Field crop: maize
Growth stage: 2
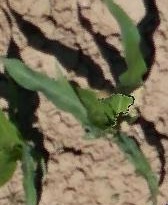
Species: maize